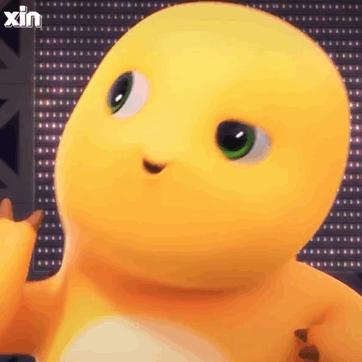
Label: nailong